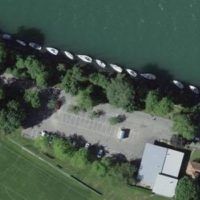
EUNIS habitat code: 15
Species observed at this site:
Euonymus europaeus